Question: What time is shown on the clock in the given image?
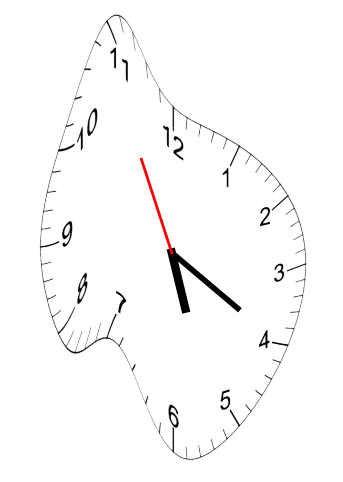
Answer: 05:19:55